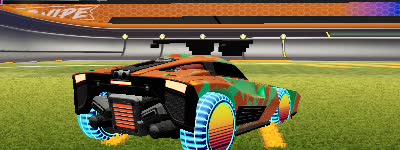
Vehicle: breakout